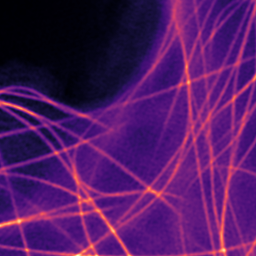
Label: Super-resolution Microtubules image